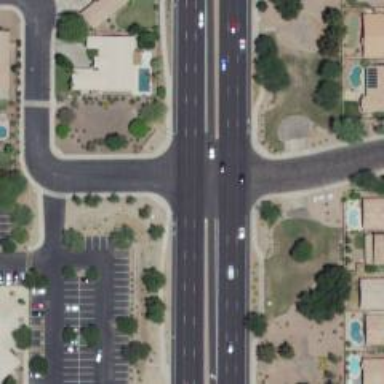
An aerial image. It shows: Secondary road with asphalt surface.